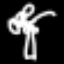
Label: palm tree